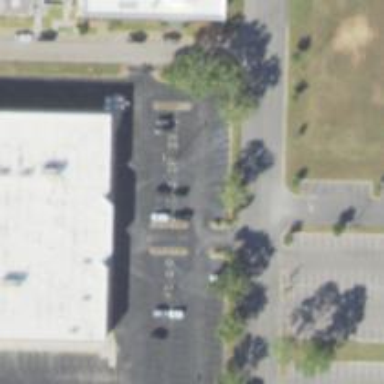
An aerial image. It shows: Parking space.